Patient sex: M
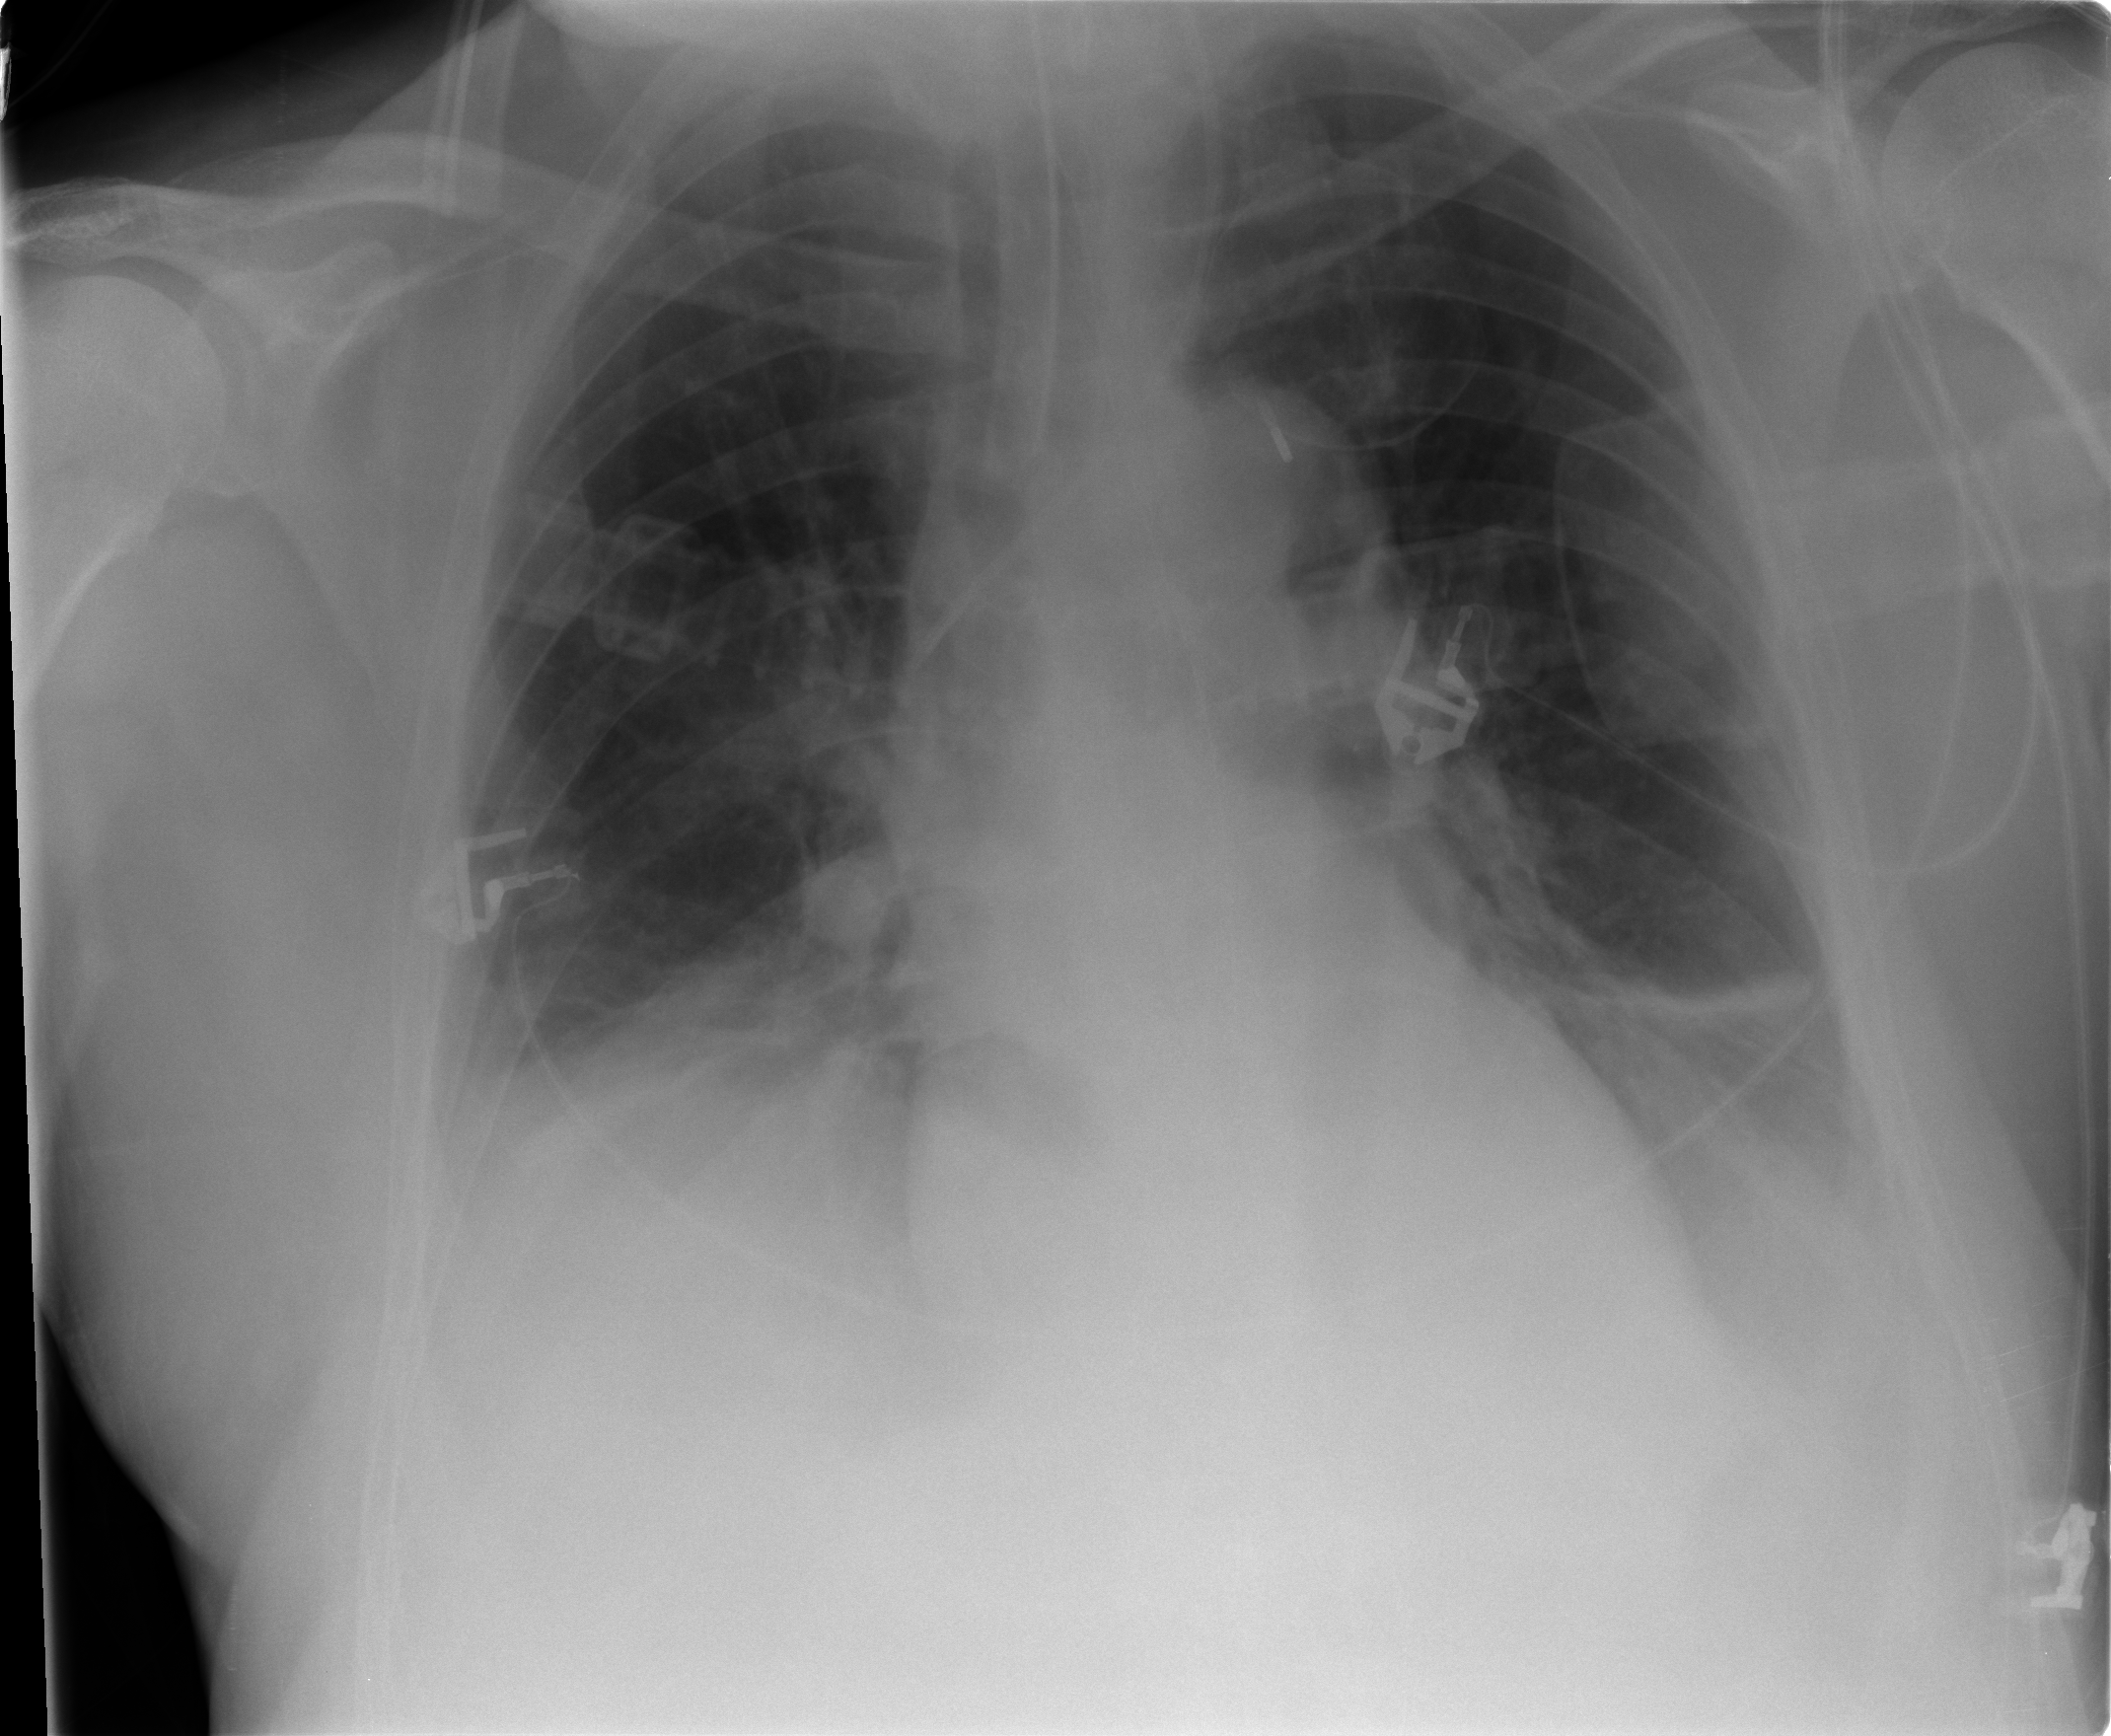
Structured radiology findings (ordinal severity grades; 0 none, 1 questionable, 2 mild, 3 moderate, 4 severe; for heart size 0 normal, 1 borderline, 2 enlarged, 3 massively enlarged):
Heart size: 0
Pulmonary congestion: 0
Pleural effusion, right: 2
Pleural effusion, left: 2
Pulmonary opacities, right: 0
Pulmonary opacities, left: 0
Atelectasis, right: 2
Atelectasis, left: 2